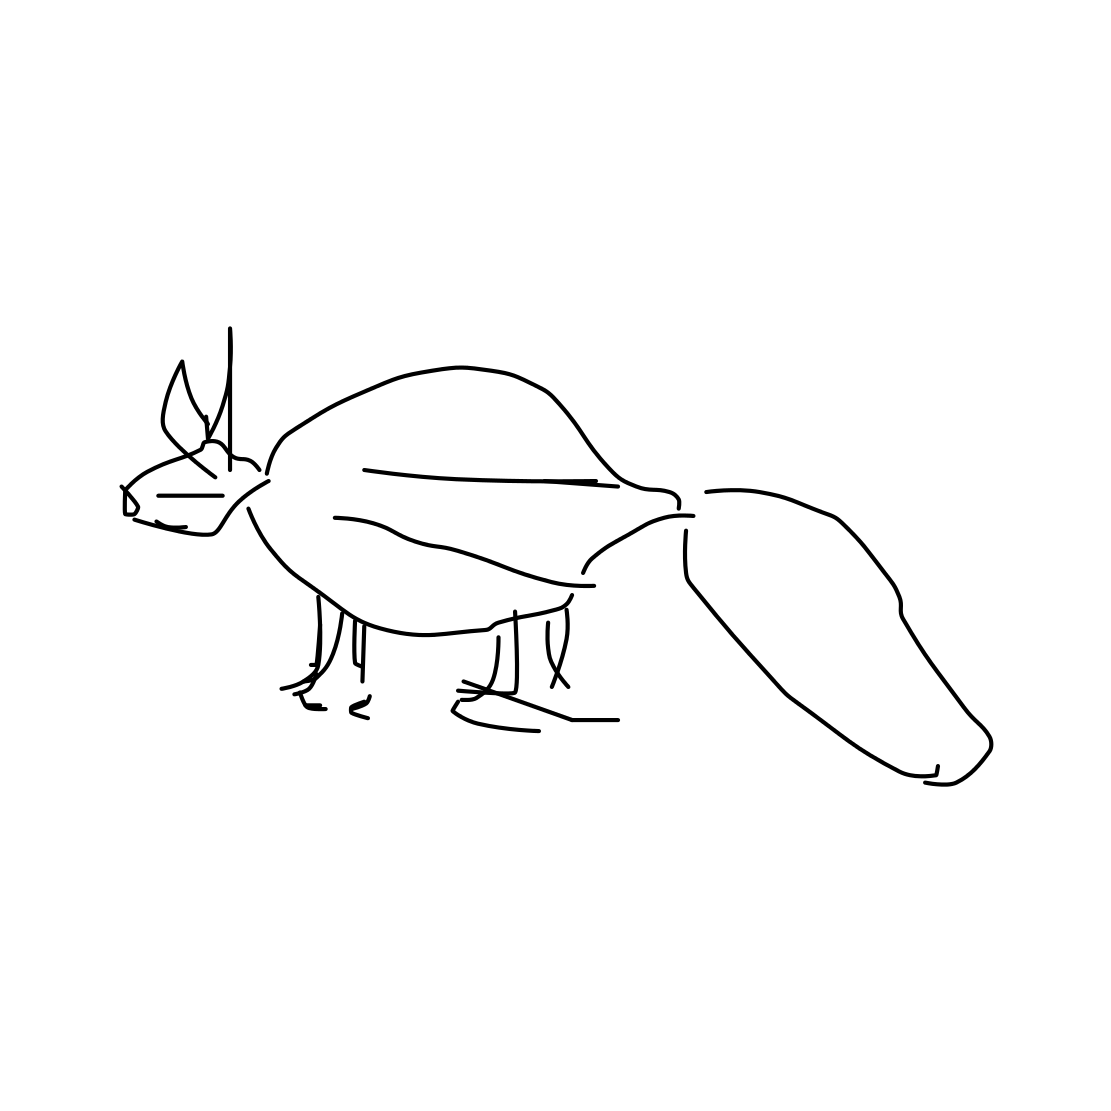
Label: squirrel